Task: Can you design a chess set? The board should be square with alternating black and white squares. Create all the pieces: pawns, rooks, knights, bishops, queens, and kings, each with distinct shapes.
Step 2795:
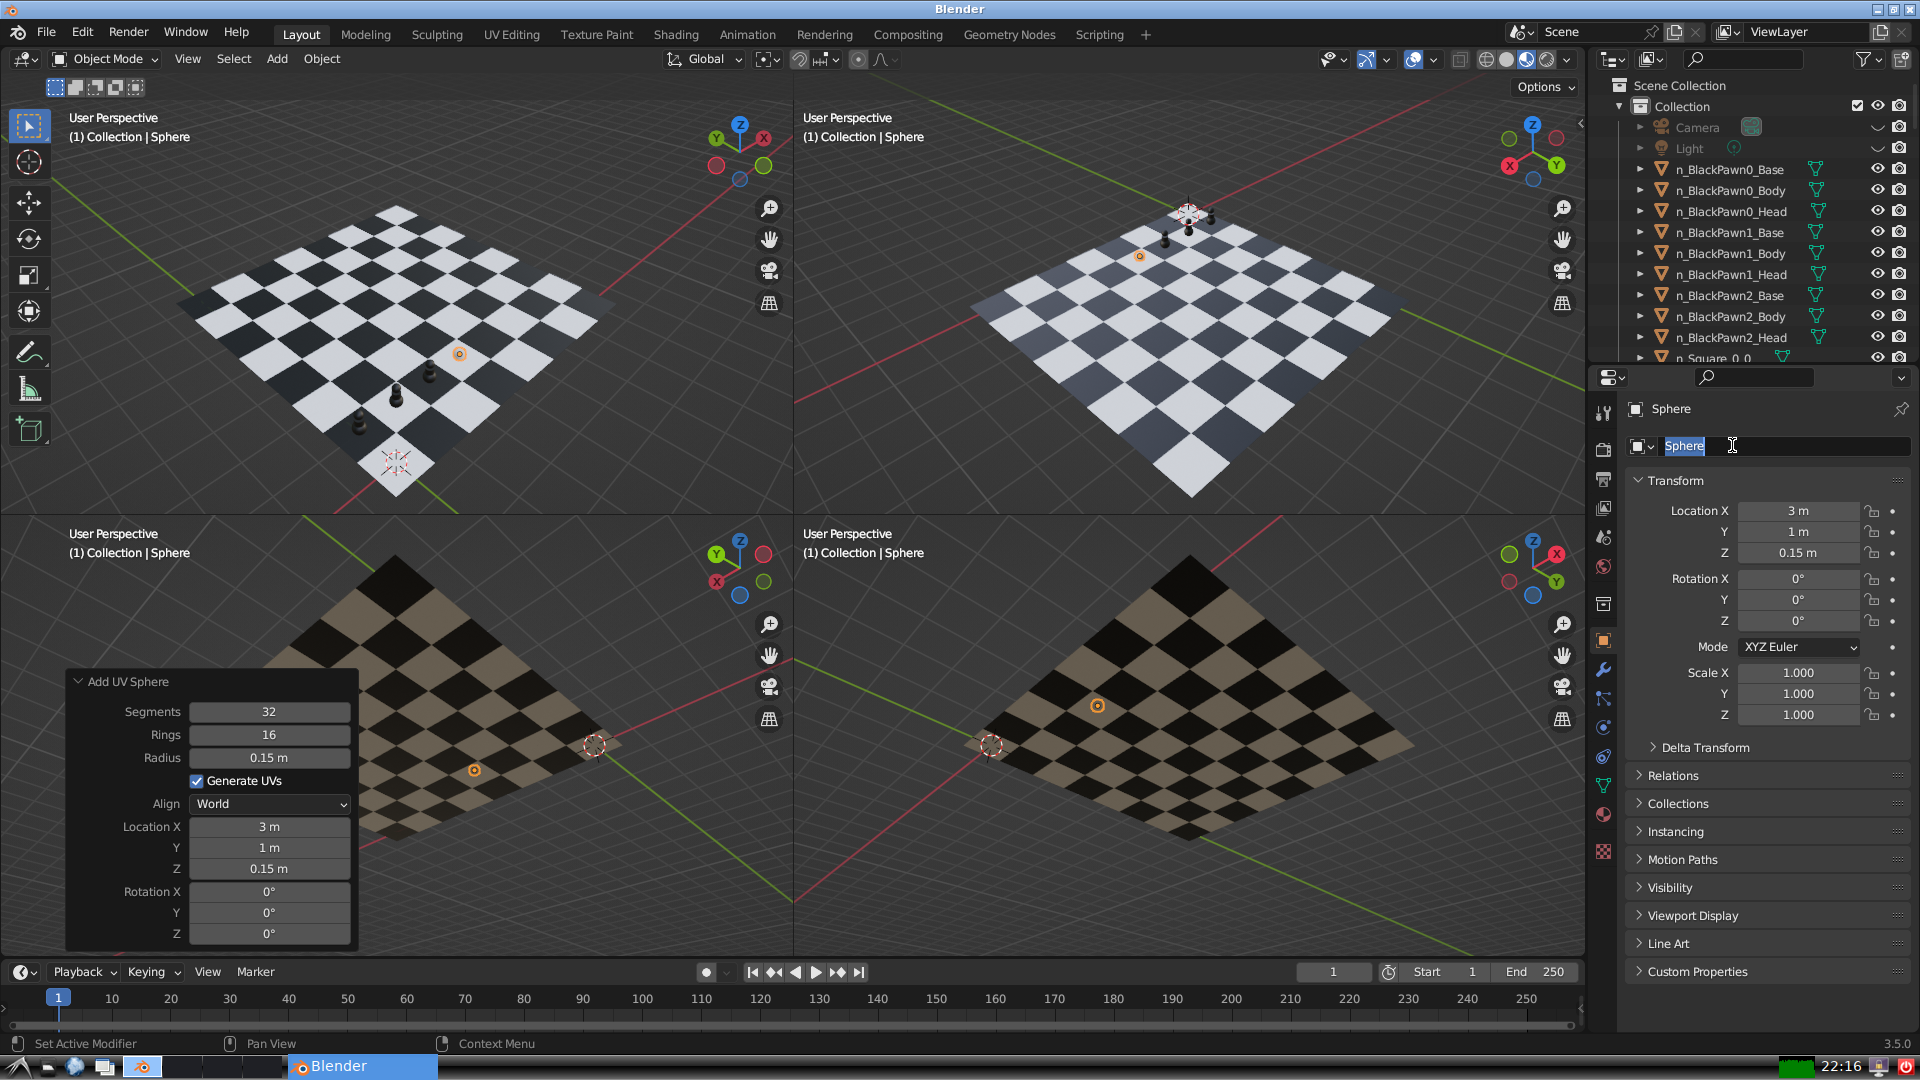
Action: input_text: n_BlackPawn3_Base